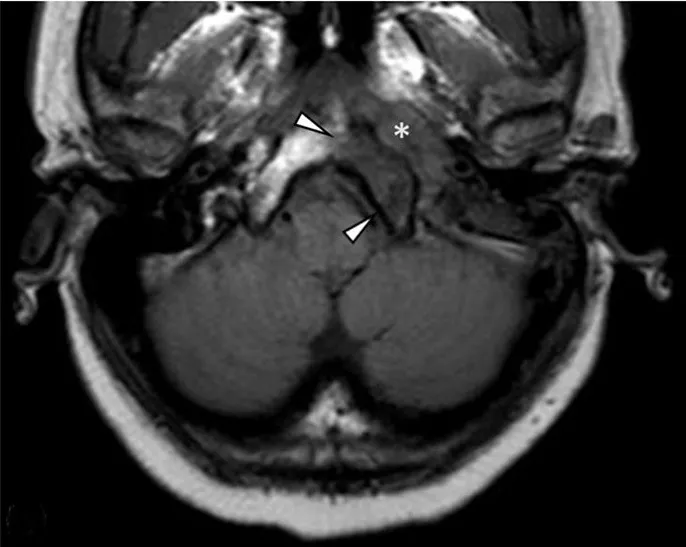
(A) Axial T1-weighted MRI shows a hypointense mass centered on the left petrous apex (asterisk) and regional marrow hypointensity due to infiltration and marrow replacement (arrowheads).
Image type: radiology (mri)